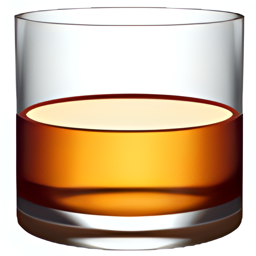
Name: tumbler glass
Emoji: 🥃
Group: Food & Drink
Sub-group: drink